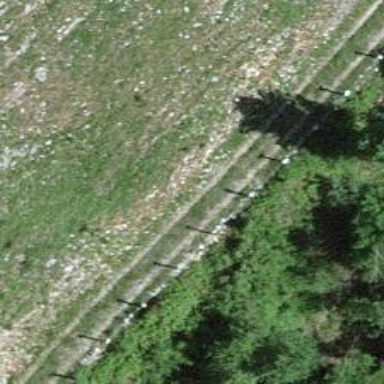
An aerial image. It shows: Track with grade 2 tracktype.